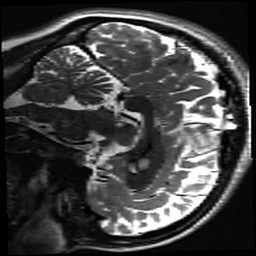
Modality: inplaneT2
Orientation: sagittal